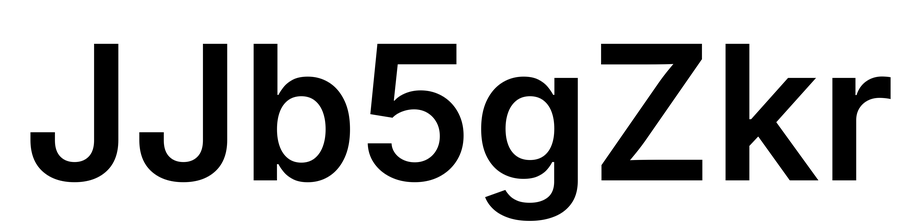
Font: Inter_SemiBold